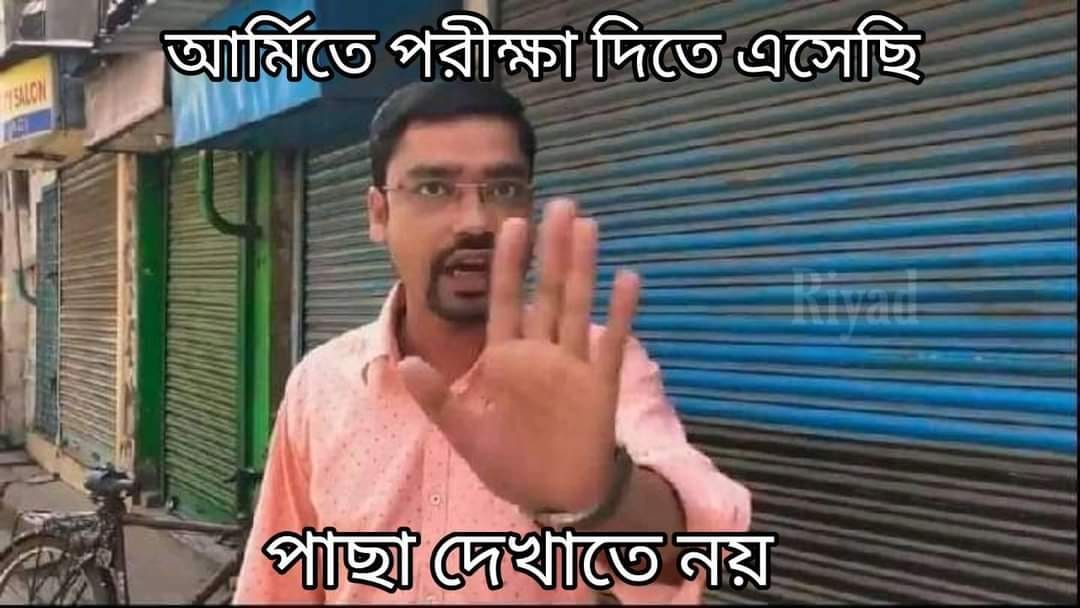
Caption: আর্মিতে পরীক্ষা দিতে এসেছি      পাছা দেখাতে নয়
Label: hate